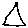
Label: triangle